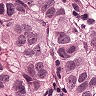
Metastatic tissue present: yes